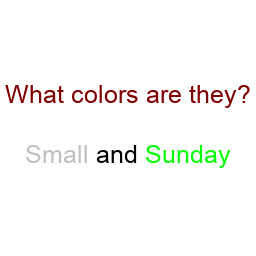
Color: silver, lime
Background color: white
Question text color: maroon